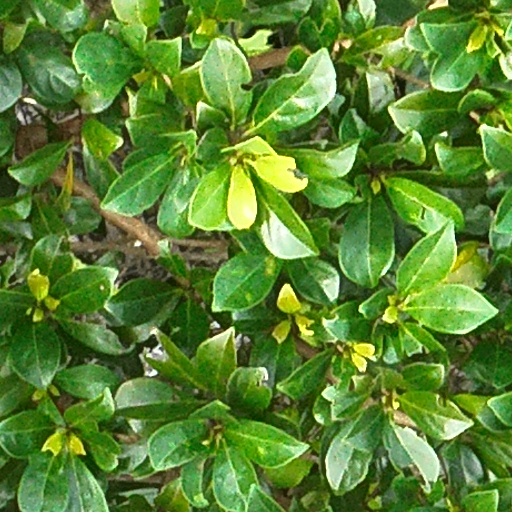
Species: Terminalia amazonia
GBIF accepted scientific name: Terminalia amazonica
Crown area (m\u00b2): 74.135